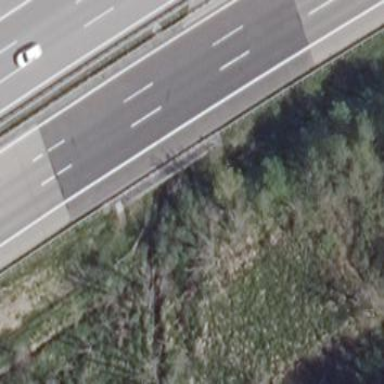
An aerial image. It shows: It's motorway area.